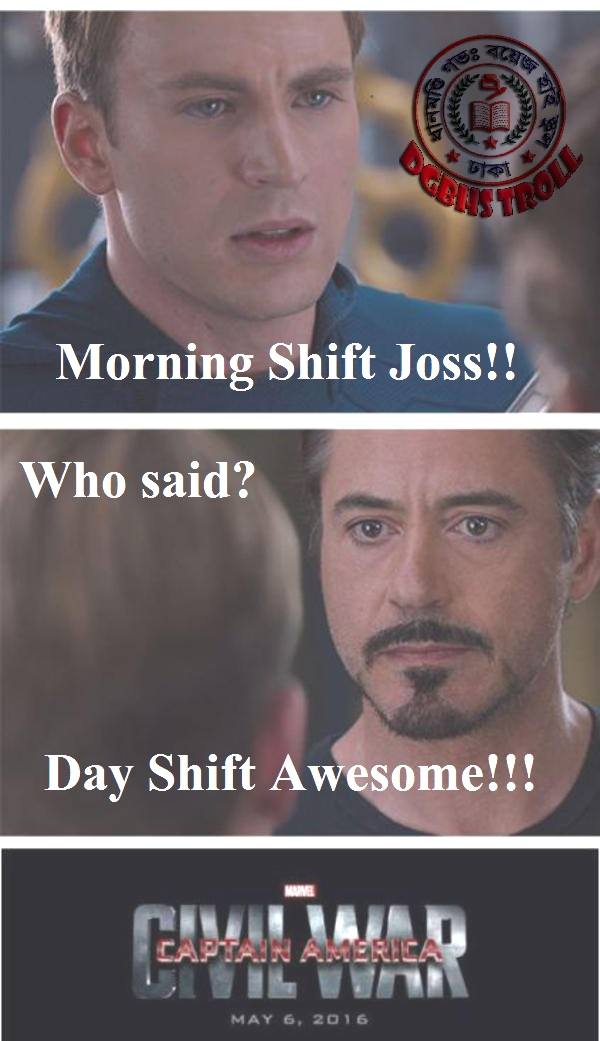
Caption: Morning Shift Joss !!     Who said ?    Day Shift Awesome !!     CIVIL WAR
Label: non-hate